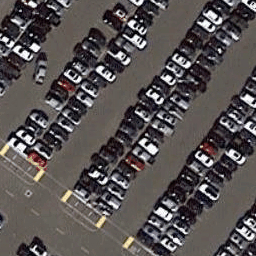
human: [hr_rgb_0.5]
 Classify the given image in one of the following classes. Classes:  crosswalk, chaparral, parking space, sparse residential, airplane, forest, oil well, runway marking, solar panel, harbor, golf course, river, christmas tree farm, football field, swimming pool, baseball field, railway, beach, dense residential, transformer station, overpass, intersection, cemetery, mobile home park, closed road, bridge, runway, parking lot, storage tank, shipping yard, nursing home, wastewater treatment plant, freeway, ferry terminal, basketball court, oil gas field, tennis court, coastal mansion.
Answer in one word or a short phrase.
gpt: parking lot